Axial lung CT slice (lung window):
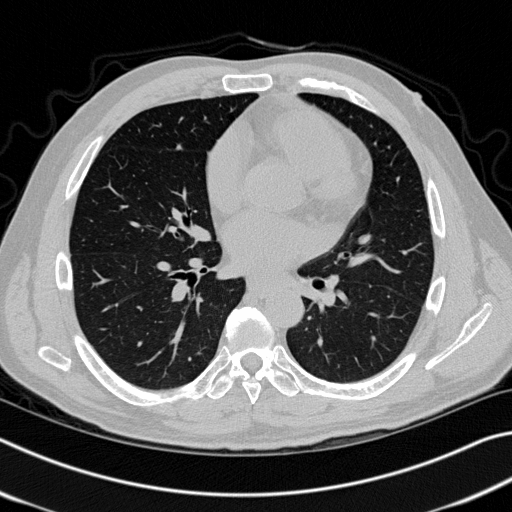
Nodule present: no